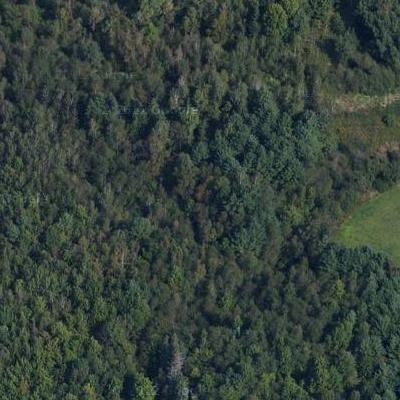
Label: eForest